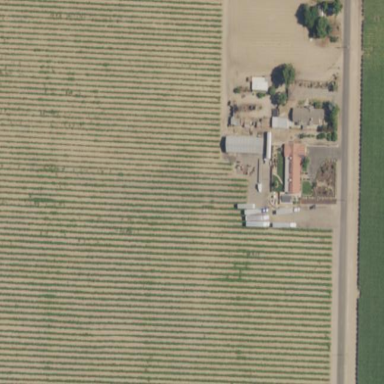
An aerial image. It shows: Vineyard.